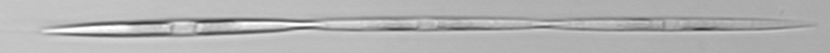
Label: Pseudo-nitzschia